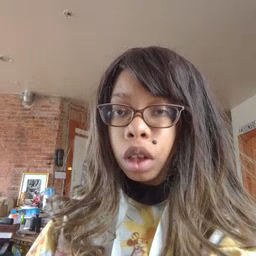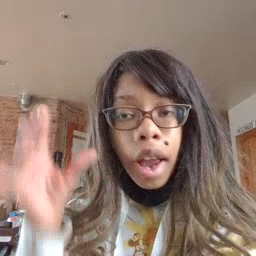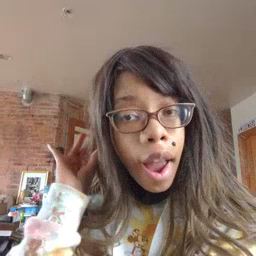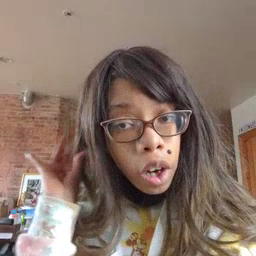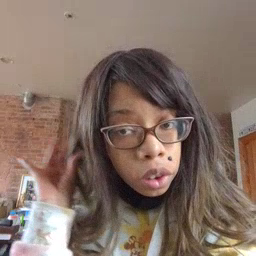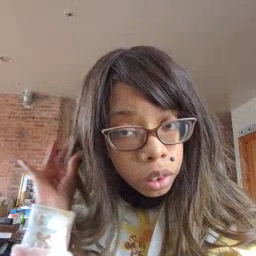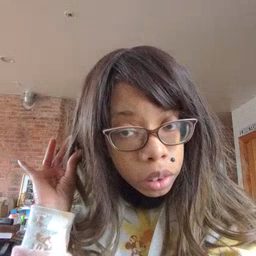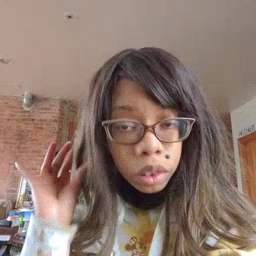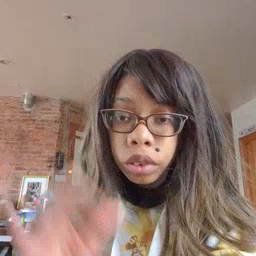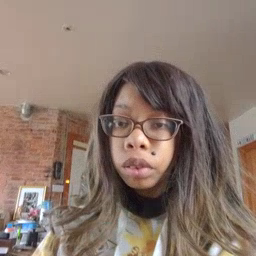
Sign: hair